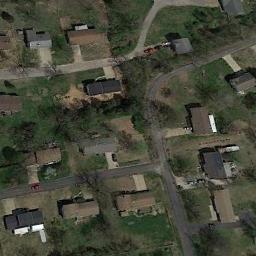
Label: medium_residential